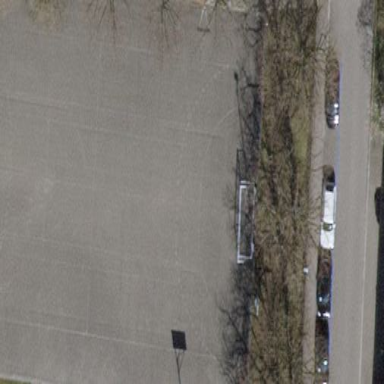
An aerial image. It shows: Basketball court on leisure land pitch.